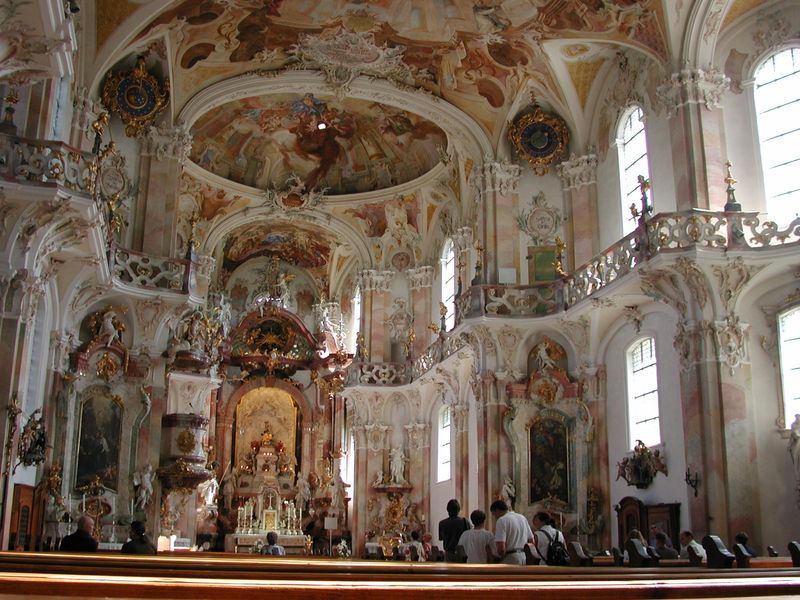
Titel: Birnau am Bodensee, Basilika Unserer Lieben Frau, Blick zum Hochaltar
Künstler: Peter Thumb
Standort: Birnau am Bodensee, Wallfahrtskirche (EU - D - BW)
Schlagwörter: gott, weiß, menschen, bunt, fenster, pfeiler, malerei, barock, kirche, decke, rosa, bank, kuppel, dekor, kerzen, stuck, bayern, zwickel, altar, kathedrale, kanzel, jesus, messe, fresko, tabernakel, schöpfung, deckenbild, freko, palister, trouristen